Field crop: tomato
Growth stage: 1
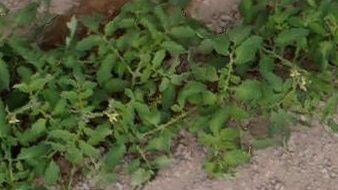
Species: tomato